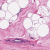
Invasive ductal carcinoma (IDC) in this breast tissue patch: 0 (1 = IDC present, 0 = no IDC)